Question: My question is in the picture:
SQL query

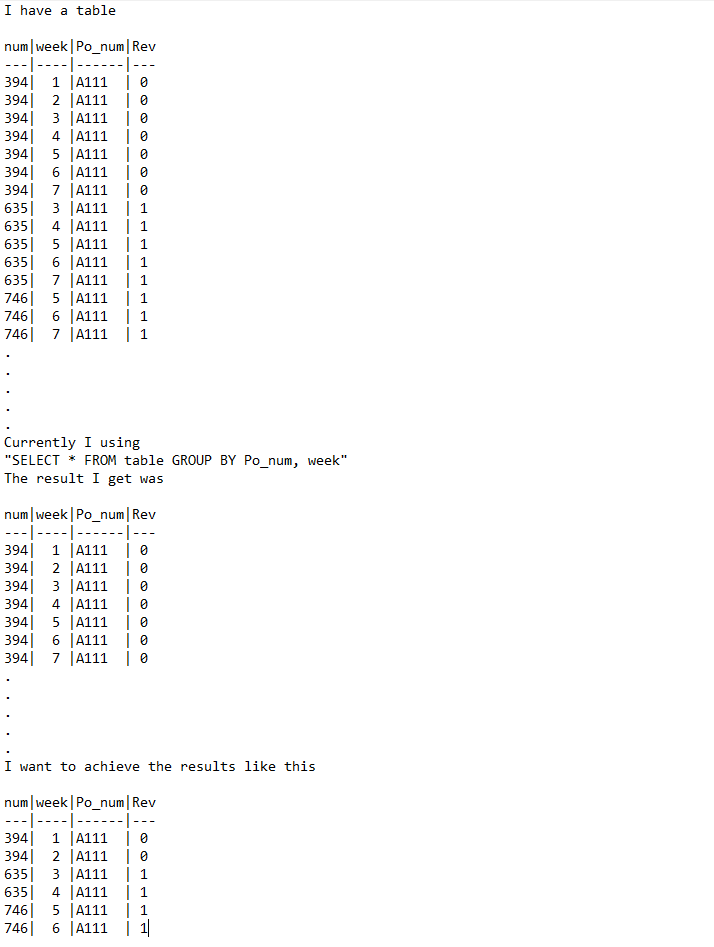
Answer: if you need the last rev by num and week for each po_num
you should use a subquery for max ver
'''
select *
from table a
inner join (
select max(rev) max_rev
, week
, Po_num
from table
group by week, Po_num
) t on t.max_rev = a.rev
and t.po_num = a.po_num
and t.week = a.week
'''